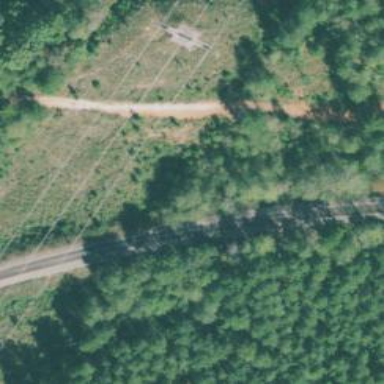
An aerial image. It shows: Railway track.